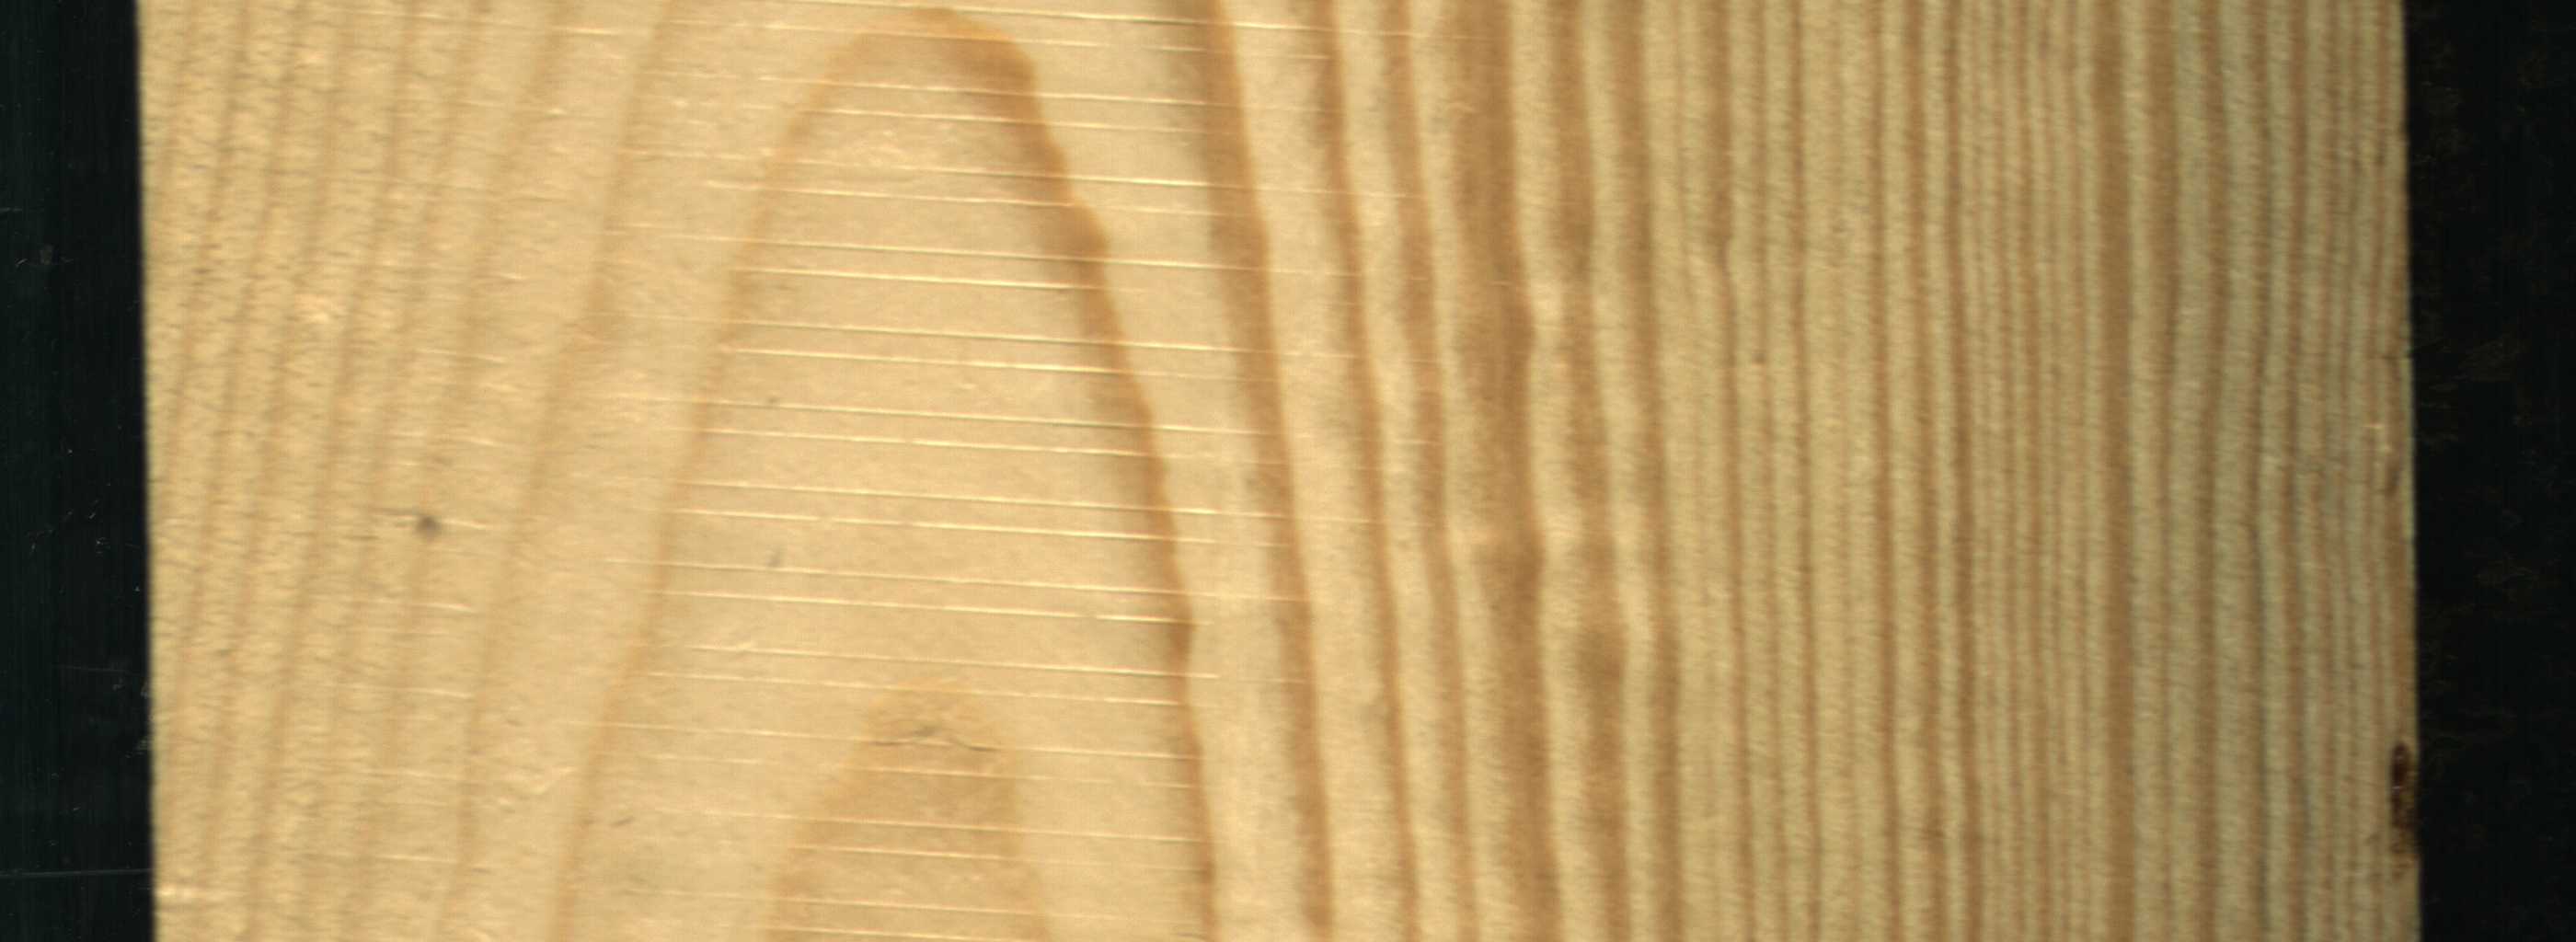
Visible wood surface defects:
resin